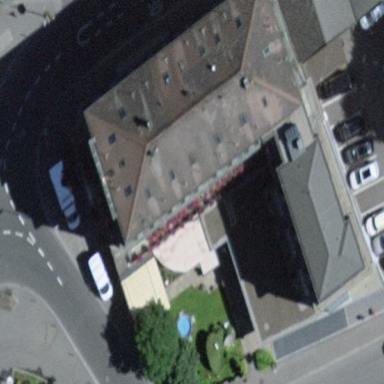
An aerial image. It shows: Hotel building.